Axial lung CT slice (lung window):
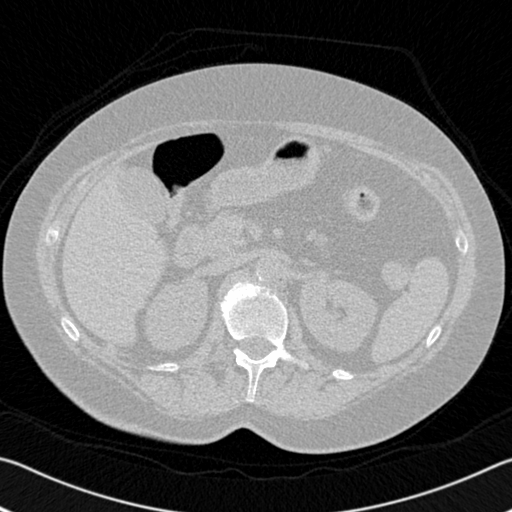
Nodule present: no